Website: crate-barrel
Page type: delivery-shipping
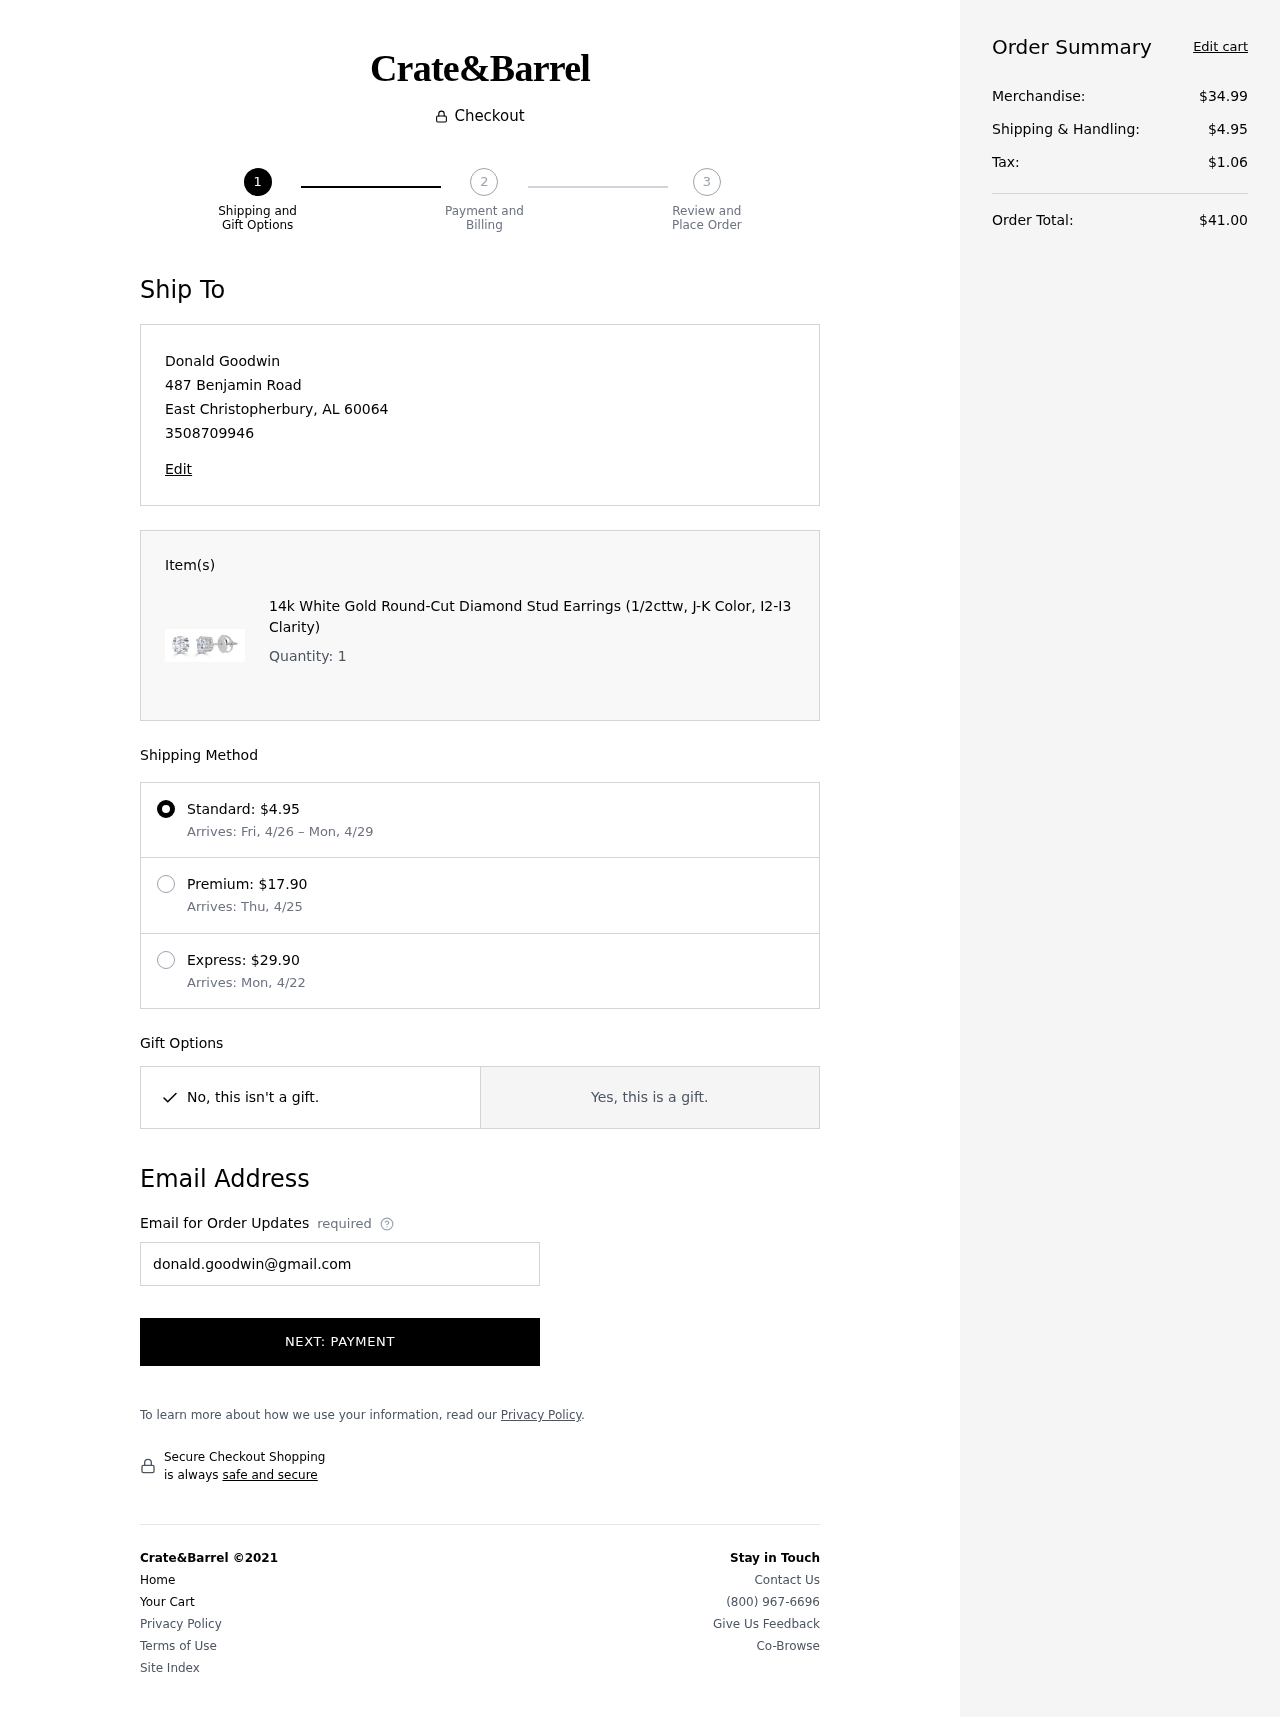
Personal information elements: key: PII_CITY
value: East Christopherbury
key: PII_EMAIL
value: donald.goodwin@gmail.com
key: PII_FULLNAME
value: Donald Goodwin
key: PII_PHONE
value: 3508709946
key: PII_POSTCODE
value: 60064
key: PII_STATE_ABBR
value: AL
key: PII_STREET
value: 487 Benjamin Road
Product elements: key: PRODUCT1_NAME
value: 14k White Gold Round-Cut Diamond Stud Earrings (1/2cttw, J-K Color, I2-I3 Clarity)
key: PRODUCT1_QUANTITY
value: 1
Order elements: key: ORDER_SHIPPING_COST
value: $4.95
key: ORDER_SHIPPING_DATE
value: Fri, 4/26
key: ORDER_DELIVERY_DATE
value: Mon, 4/29
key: ORDER_SHIPPING_COST2
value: $17.90
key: ORDER_DELIVERY_DATE2
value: Arrives: Thu, 4/25
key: ORDER_SHIPPING_COST3
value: $29.90
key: ORDER_DELIVERY_DATE3
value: Arrives: Mon, 4/22
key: ORDER_SUBTOTAL
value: $34.99
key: ORDER_TAX
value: $1.06
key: ORDER_TOTAL
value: $41.00